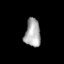
Tissue: lung
Cell type: Myeloid cells
Senescence score: 0.2282
Nuclear area (px): 432
Mean DAPI intensity: 169.9375